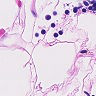
Metastatic tissue present: no